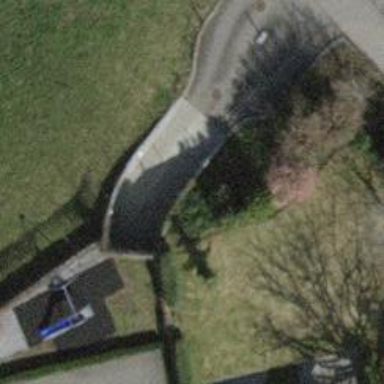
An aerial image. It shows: Parking area.